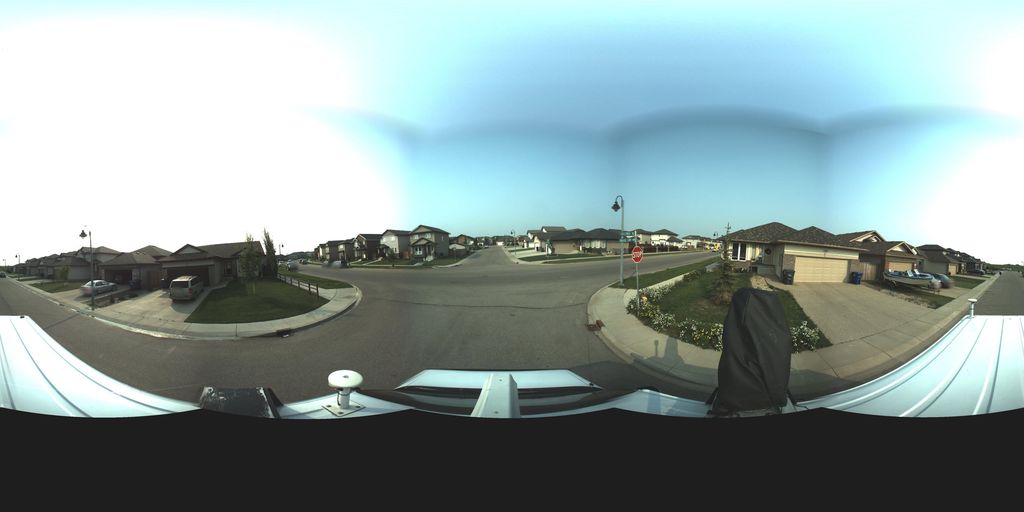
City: saskatoon